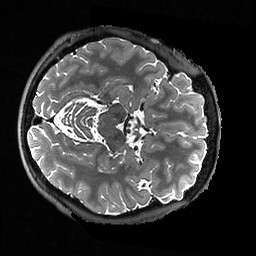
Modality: T2w
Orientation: axial
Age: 22
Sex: male
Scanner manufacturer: ge
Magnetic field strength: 3 T
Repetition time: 3.202 s
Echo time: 0.06616 s